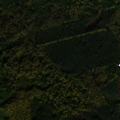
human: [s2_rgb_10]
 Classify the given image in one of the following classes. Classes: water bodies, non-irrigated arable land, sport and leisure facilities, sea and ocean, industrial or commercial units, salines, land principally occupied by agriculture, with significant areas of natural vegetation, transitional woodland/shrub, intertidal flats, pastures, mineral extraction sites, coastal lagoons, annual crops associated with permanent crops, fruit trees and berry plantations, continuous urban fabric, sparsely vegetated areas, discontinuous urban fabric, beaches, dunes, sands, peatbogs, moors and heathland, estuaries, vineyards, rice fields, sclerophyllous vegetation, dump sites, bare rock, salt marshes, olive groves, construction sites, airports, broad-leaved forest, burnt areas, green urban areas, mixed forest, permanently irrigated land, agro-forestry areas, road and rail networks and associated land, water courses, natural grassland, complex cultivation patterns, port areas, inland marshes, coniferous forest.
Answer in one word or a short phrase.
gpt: broad-leaved forest, coniferous forest, mixed forest